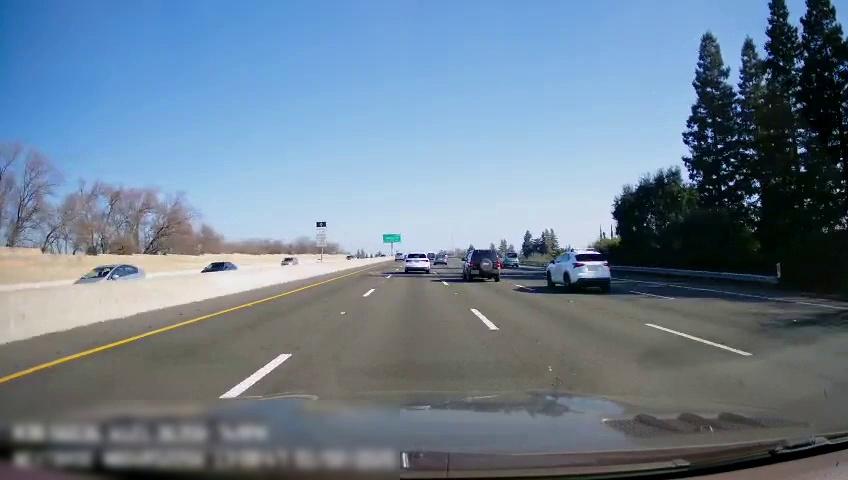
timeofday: Day
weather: Sunny
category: Drivable Space
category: Vehicles | Car
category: Vehicles | Car
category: Vehicles | SUV
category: Vehicles | SUV
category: Vehicles | Car
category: Vehicles | Car
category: Vehicles | SUV
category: Vehicles | SUV
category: Lanes | Current Lane
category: Lanes | Alternate Lane
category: Lanes | Alternate Lane
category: Lanes | Alternate Lane
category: Lanes | Alternate Lane
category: Lanes | Alternate Lane
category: Traffic | Signs